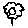
Label: flower